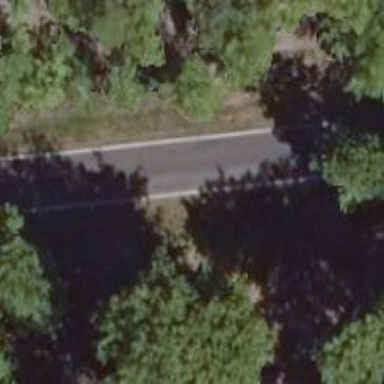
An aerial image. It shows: Secondary road with asphalt surface.